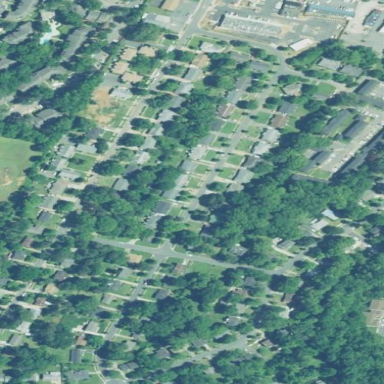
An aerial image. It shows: Residential area in neighborhood consisting of single-family homes.